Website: slack
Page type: payment
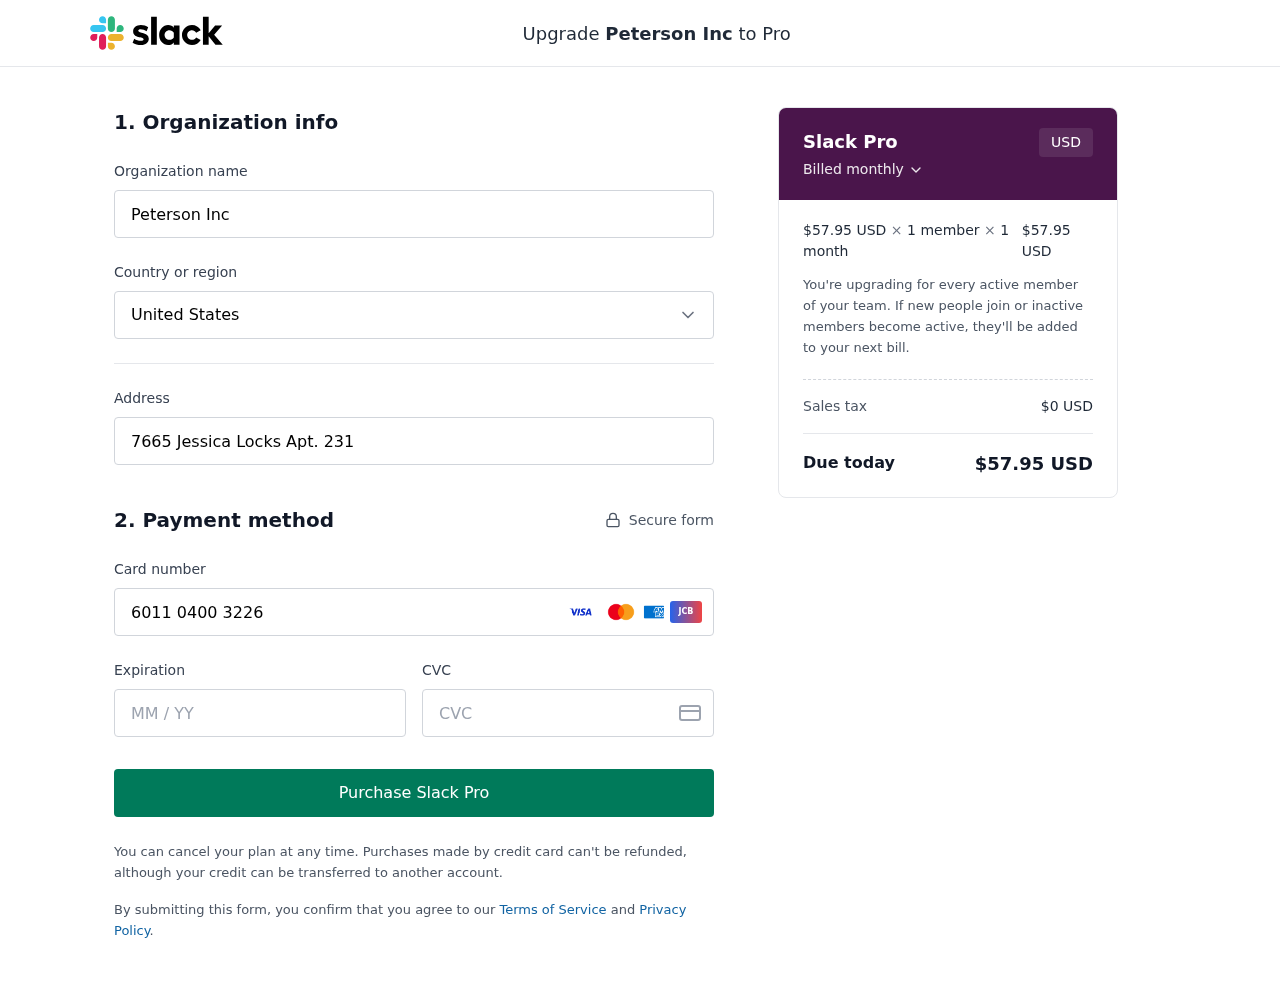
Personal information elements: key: PII_CARD_CVV
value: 626
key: PII_CARD_EXPIRY
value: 03/26
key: PII_CARD_NUMBER
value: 6011 0400 3226 4038
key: PII_COMPANY
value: Peterson Inc
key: PII_COUNTRY
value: United States
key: PII_STREET
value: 7665 Jessica Locks Apt. 231
Product elements: key: PRODUCT1_PRICE
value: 57.95
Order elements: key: ORDER_SUBTOTAL
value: $57.95 USD
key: ORDER_TAX
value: $0 USD
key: ORDER_TOTAL
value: $57.95 USD